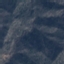
Land use / land cover: HerbaceousVegetation